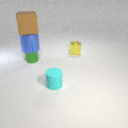
small cyan rubber cylinder to the right of small green metal cylinder